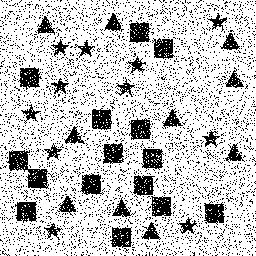
Squares: 15
Triangles: 10
Stars: 11
Total shapes: 36